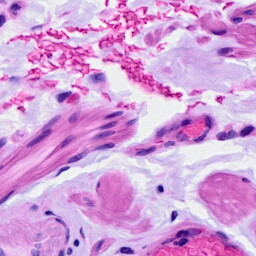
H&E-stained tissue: Ovarian